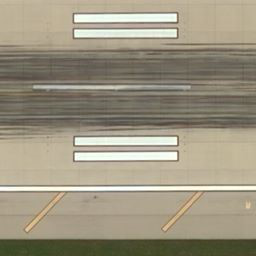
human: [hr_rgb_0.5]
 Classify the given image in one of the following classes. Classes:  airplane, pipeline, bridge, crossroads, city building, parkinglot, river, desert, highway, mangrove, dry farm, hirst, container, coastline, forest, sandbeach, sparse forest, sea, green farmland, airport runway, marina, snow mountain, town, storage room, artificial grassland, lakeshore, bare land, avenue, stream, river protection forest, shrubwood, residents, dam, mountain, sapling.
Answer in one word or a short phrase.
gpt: airport runway